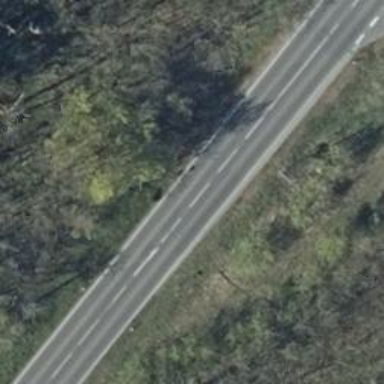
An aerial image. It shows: Secondary road with asphalt surface.